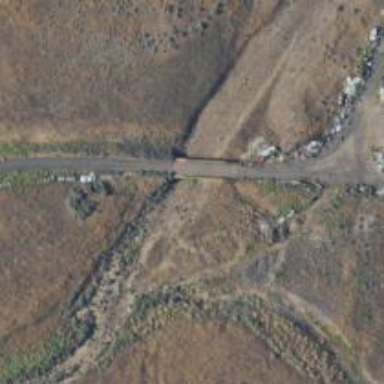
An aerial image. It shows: Track road on bridge with grade 1 track type.